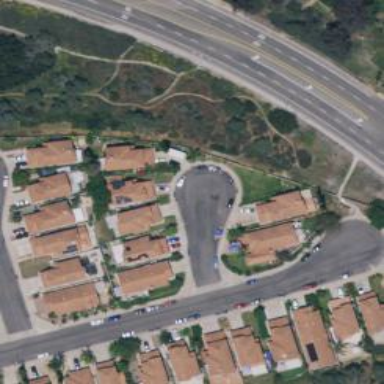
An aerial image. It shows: Residential road.